Question: I have a project to create a website designed in PhotoShop. I want to create a to textbox in HTML and CSS which looks like this:

As you can see, there is no problem with the background or fonts; the problem is the textbox. How can I create textboxes with these curves?
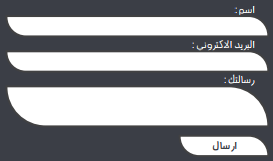
Answer: '''
* {
box-sizing: border-box;
-moz-box-sizing: border-box;
}
div {
background: #444;
direction: rtl;
width: 300px;
padding: 20px;
}
label {
width: 100%;
color: #fff
}
input {
border-radius: 0 2em;
padding: 0 10px;
width: 100%;
border: none;
line-height: 2em;
margin-bottom: 20px;
}
textarea {
border-radius: 0 4em;
padding: 0 10px;
width: 100%;
border: none;
line-height: 2em;
margin-bottom: 20px;
}
input[type="submit"] {
max-width: 100px;
}
'''
'''
<div class="wrapper">
<label>Name</label>
<input type="text" />
<label>Email</label>
<input type="text" />
<label>Message</label>
<textarea></textarea>
<input type="submit" value="Submit" />
</div>
'''